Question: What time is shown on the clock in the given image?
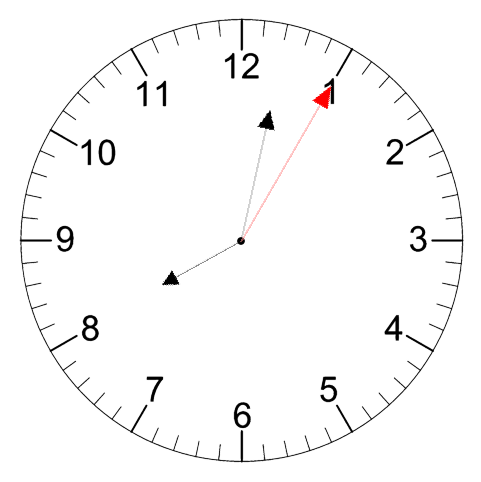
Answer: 08:02:05